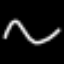
Label: squiggle